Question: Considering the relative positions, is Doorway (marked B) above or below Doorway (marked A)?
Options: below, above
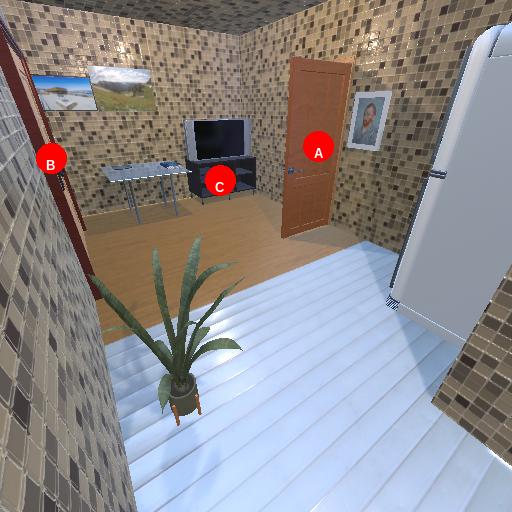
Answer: below